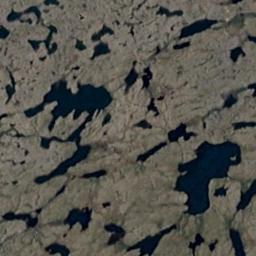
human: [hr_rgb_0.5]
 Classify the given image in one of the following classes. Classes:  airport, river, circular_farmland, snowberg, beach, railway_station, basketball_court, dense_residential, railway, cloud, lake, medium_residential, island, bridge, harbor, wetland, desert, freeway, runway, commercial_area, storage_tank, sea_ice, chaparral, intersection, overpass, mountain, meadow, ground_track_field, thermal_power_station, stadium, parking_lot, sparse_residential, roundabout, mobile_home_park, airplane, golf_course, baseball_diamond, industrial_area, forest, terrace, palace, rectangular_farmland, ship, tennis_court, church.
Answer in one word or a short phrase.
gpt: wetland